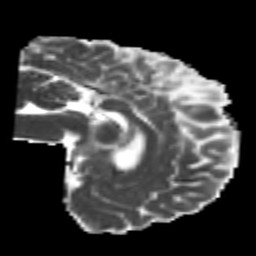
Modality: MD
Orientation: sagittal
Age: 25
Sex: male
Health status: healthy
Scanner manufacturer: philips
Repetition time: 7.385 s
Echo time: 0.08599 s